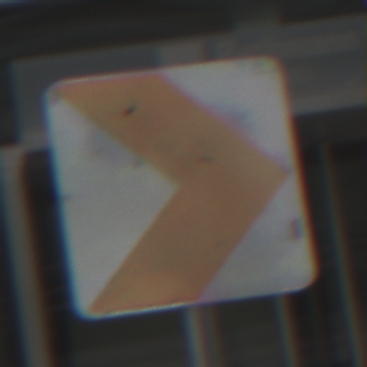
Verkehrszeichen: RichtungstafelnInKurvenKleinLinks
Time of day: Midday
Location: Outdoor (Urban)
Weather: Overcast
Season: NotSpecified
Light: Natural